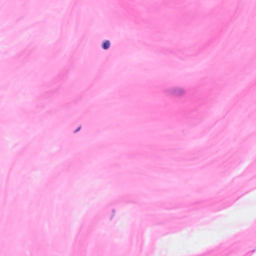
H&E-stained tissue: Breast